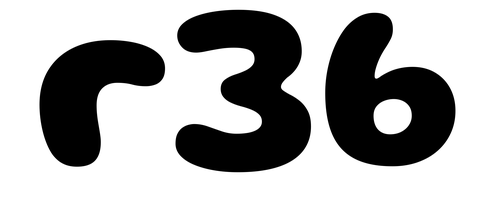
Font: Gluten_Bold